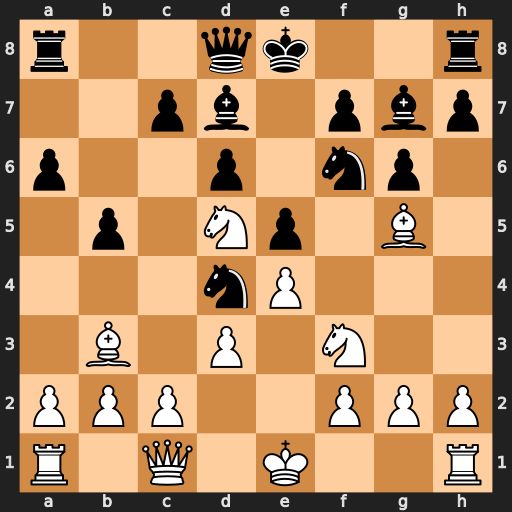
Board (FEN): r2qk2r/2pb1pbp/p2p1np1/1p1Np1B1/3nP3/1B1P1N2/PPP2PPP/R1Q1K2R
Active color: w
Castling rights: KQkq
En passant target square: -
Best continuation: Nxd4